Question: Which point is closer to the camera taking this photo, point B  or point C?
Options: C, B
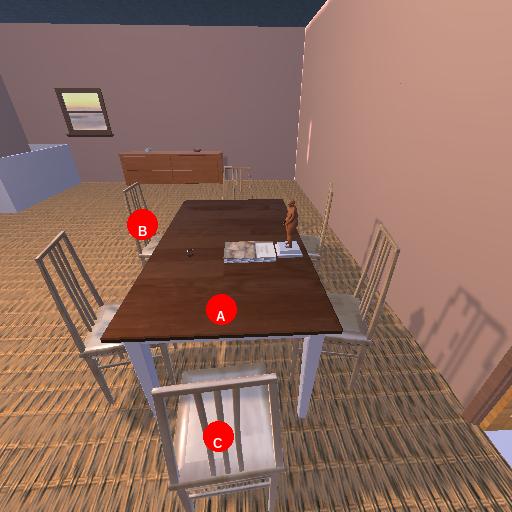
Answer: C